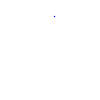
Particle: proton